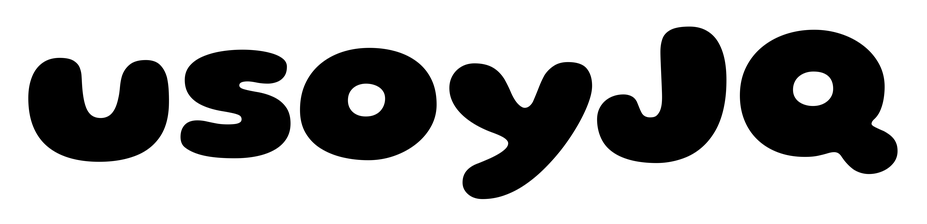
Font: Gluten_ExtraBold